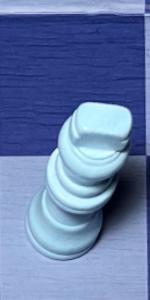
Label: King_White